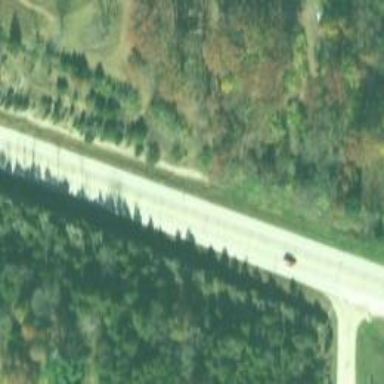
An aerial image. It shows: Asphalt road designated as trunk highway.